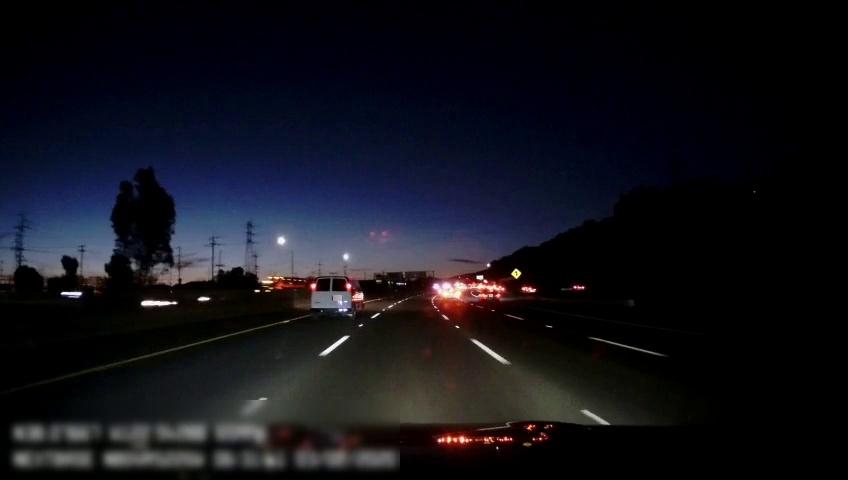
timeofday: Night
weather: Other
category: Drivable Space
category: Vehicles | Car
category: Vehicles | Van
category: Vehicles | Car
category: Vehicles | Car
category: Vehicles | Truck
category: Lanes | Alternate Lane
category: Lanes | Alternate Lane
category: Lanes | Alternate Lane
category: Lanes | Alternate Lane
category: Lanes | Alternate Lane
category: Traffic | Signs